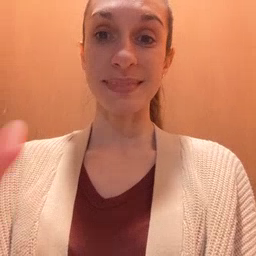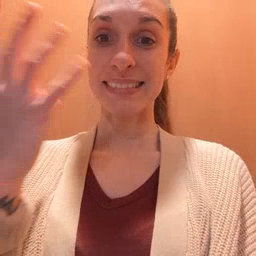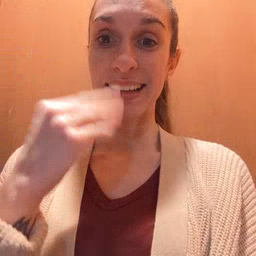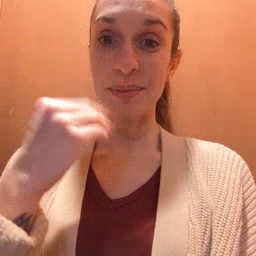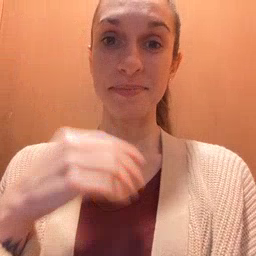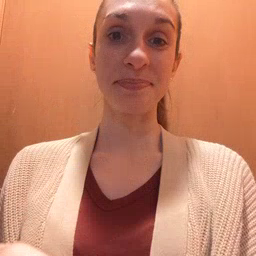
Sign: sleepy